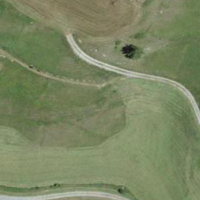
EUNIS habitat code: 26
Species observed at this site:
Melitaea cinxia
Echium vulgare
Erynnis tages
Campanula rapunculoides
Colias croceus
Erebia alberganus
Papilio machaon
Vanessa cardui
Pyrgus serratulae
Saxicola rubetra
Erebia medusa
Lysandra bellargus
Nucifraga caryocatactes
Polyommatus icarus
Callophrys rubi